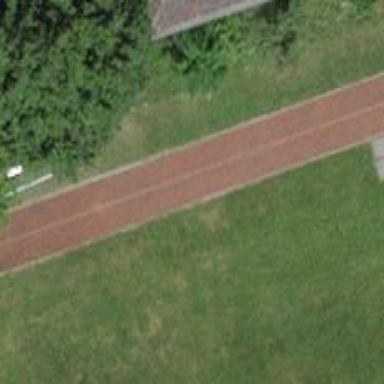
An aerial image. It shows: Track for athletics with tartan surface. Specifically designed for long jump.